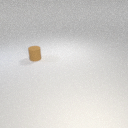
small brown rubber cylinder